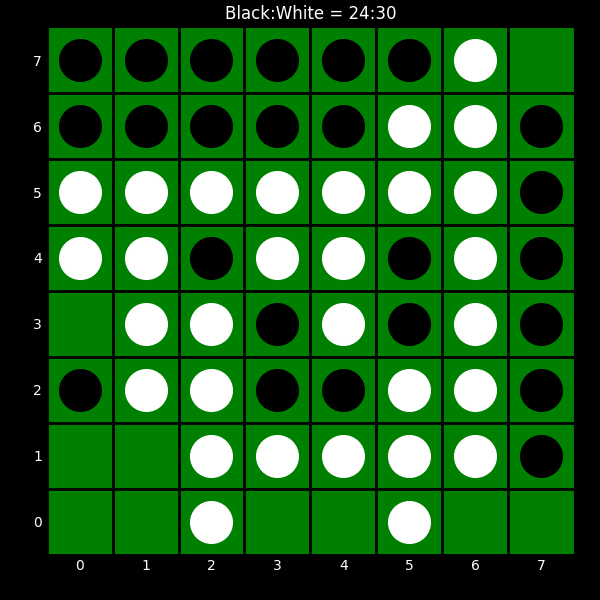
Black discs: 24
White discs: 30